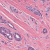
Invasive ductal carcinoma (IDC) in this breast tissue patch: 1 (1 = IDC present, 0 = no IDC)